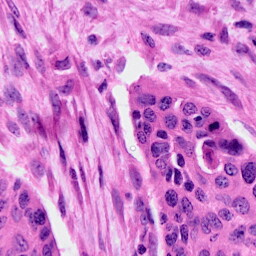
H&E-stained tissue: Cervix